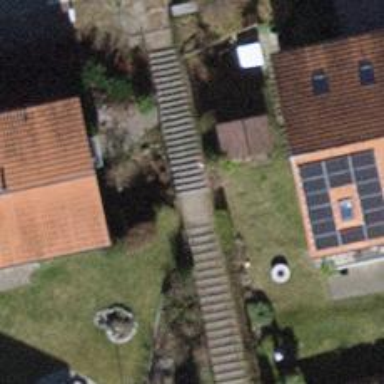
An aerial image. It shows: Road with steps.